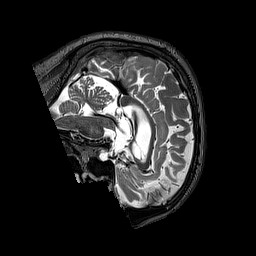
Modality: T2w
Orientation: sagittal
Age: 64
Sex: male
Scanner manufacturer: siemens
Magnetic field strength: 3 T
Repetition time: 3.2 s
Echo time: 0.567 s